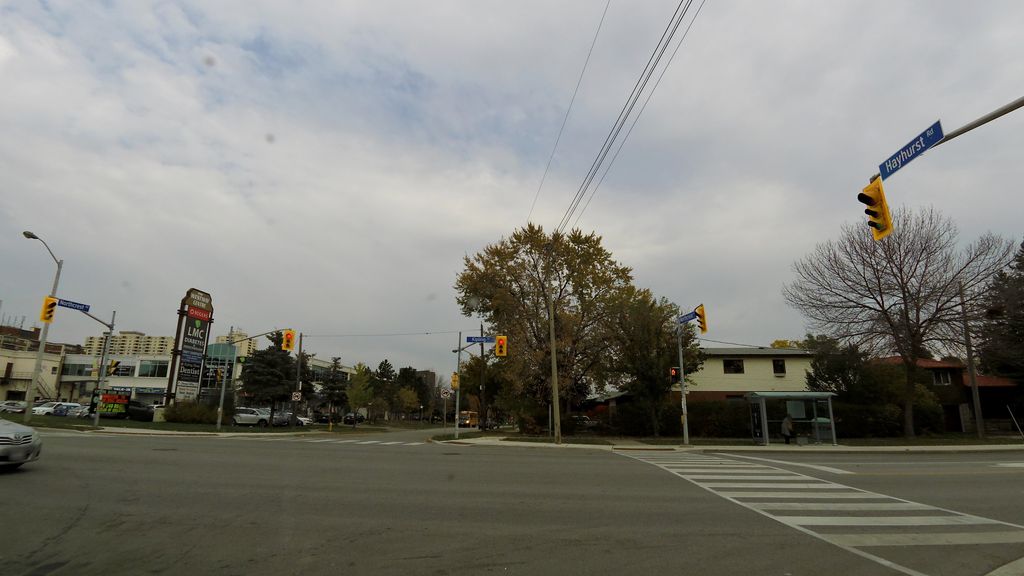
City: toronto